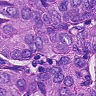
Metastatic tissue present: yes